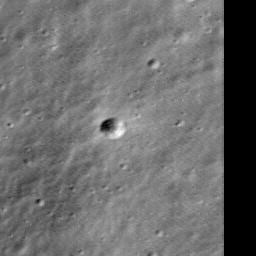
Host type: hard_negative
Lunar coordinates: latitude -37.488, longitude 24.457